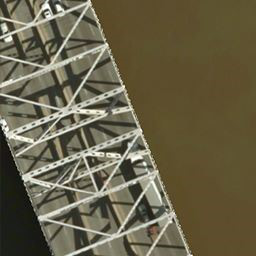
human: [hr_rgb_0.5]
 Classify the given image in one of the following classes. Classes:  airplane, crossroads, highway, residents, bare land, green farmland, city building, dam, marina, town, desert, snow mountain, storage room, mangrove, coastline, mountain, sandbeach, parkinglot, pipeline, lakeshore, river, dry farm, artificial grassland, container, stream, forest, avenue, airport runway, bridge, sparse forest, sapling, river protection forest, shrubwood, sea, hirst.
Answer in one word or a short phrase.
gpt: bridge